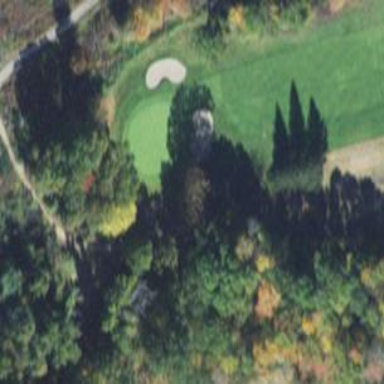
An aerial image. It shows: Pathway for golfing.